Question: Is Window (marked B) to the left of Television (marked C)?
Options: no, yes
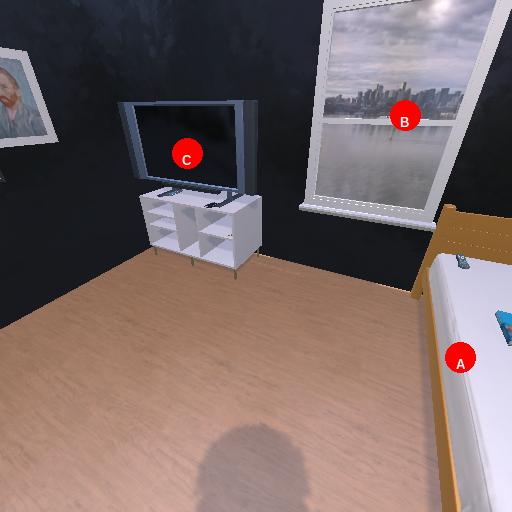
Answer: no